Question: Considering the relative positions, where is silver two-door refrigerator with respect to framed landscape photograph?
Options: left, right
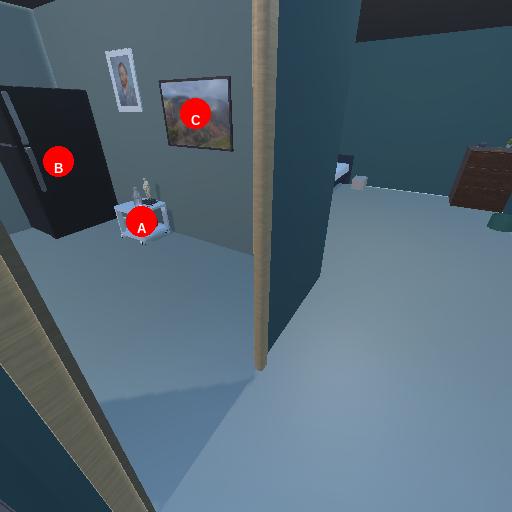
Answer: left